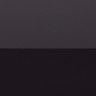
Metastatic tissue present: no